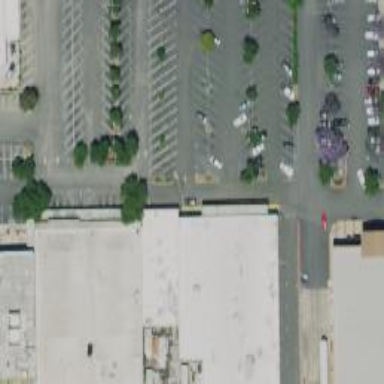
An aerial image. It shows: Retail building.